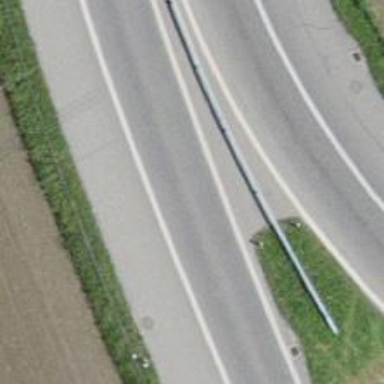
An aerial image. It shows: Asphalt motorway link.